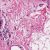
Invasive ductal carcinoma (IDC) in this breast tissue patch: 0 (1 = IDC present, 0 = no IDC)